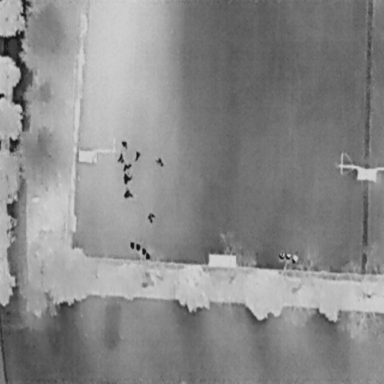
There are eight People in the infrared image.